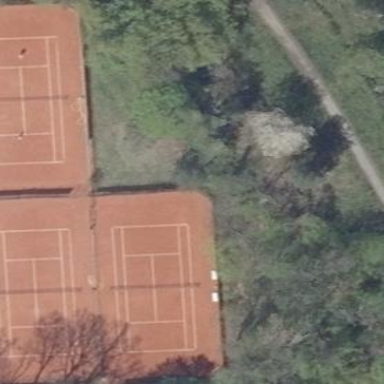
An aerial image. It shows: Tennis court on pitch designated for leisure land.